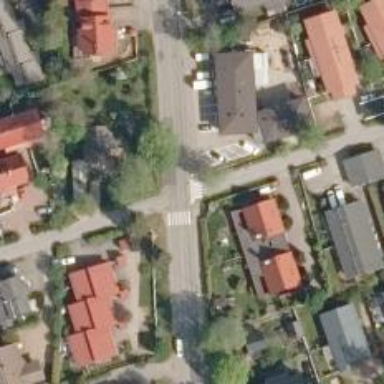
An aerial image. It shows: Uncontrolled crossing on the road.